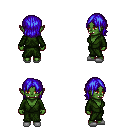
a pixel art fantasy rpg character, female body template, orc, green skin, green robe, gold greaves, blue long bangs hairstyle, white slippers, four views (front, back, left, right), 2x2 character sprite sheet, small pixel art, hard edges, no anti-aliasing